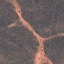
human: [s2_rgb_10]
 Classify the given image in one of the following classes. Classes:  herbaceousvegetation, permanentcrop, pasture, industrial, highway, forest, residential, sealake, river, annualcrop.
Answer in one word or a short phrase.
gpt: HerbaceousVegetation